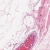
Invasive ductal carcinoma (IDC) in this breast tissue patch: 0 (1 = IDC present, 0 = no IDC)